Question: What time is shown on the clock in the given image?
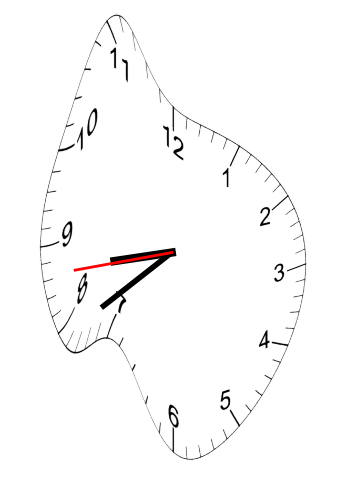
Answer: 08:38:43